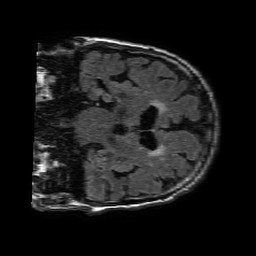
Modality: FLAIR
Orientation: coronal
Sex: male
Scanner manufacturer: philips
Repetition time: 11 s
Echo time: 0.125 s